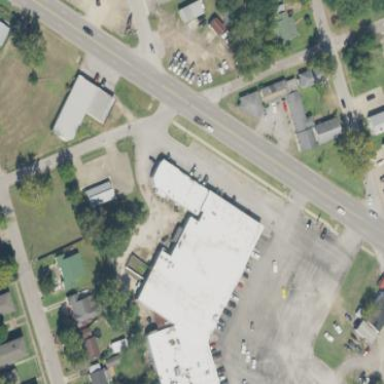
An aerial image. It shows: Retail building.